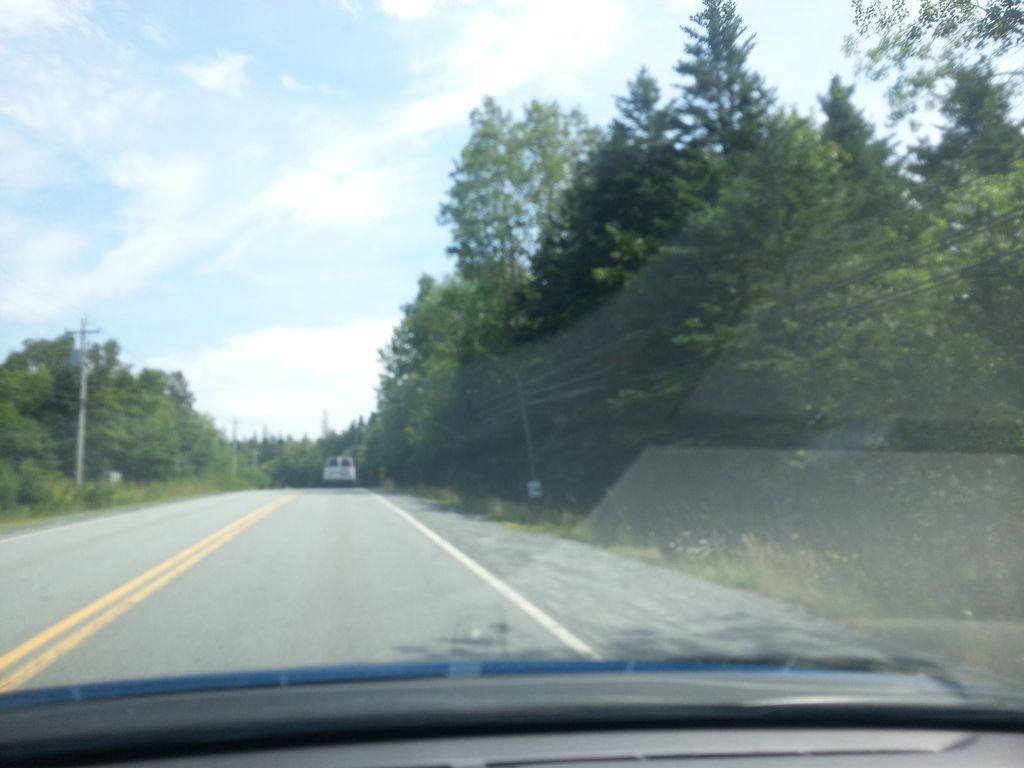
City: halifax